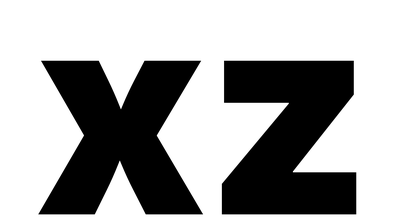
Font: Inter_Black